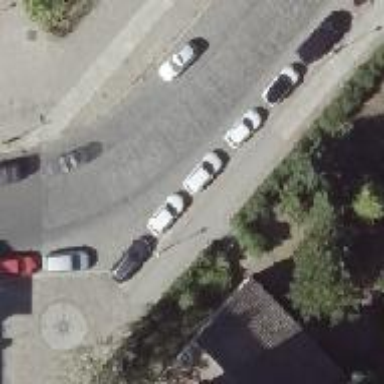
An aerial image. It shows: Residential road with separate sidewalks. The street offers parallel on-street parking lanes on both sides.